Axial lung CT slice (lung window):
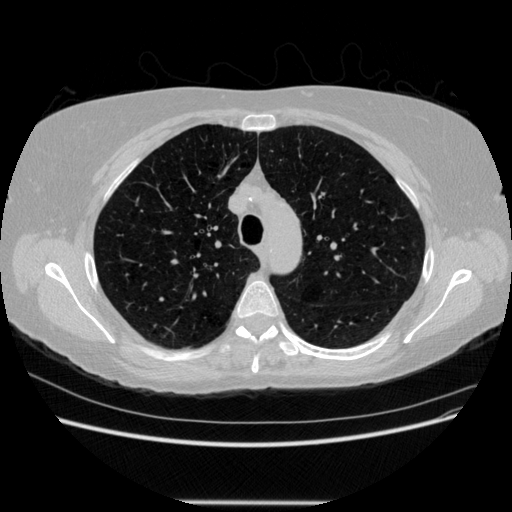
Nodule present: no